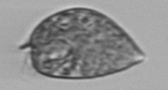
Label: Prorocentrum_micans